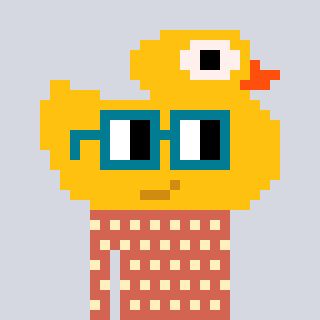
a pixel art character with square dark green glasses, a ducky-shaped head and a peachy-colored body on a cool background